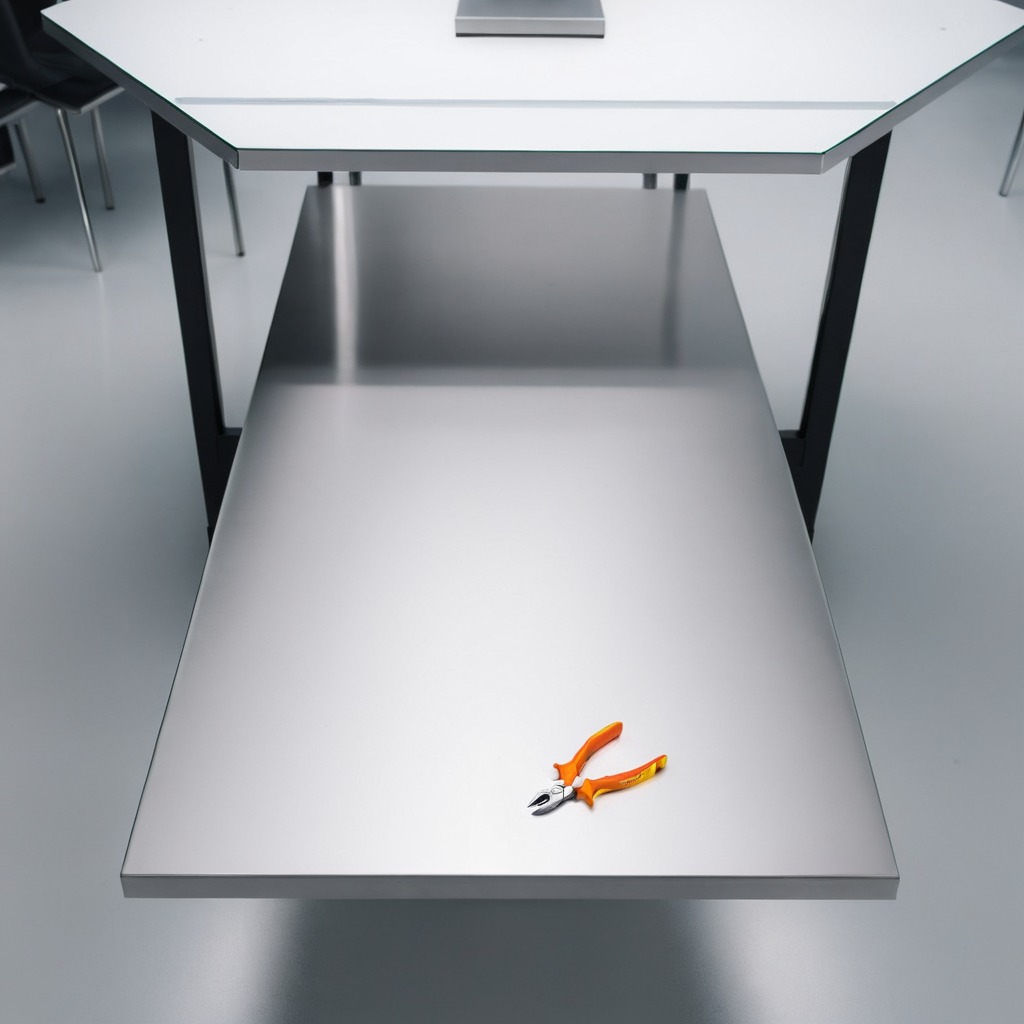
A plier is lying on a stainless steel table.